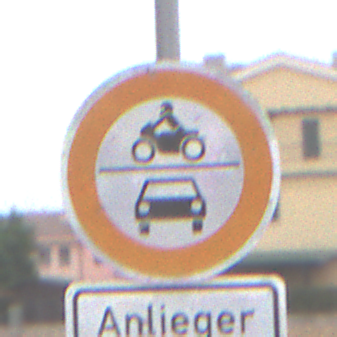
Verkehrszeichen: VerbotKraftfahrzeuge
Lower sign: PersonengruppenFrei1
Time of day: Midday
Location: Outdoor (Suburban)
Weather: Overcast
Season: NotSpecified
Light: Natural